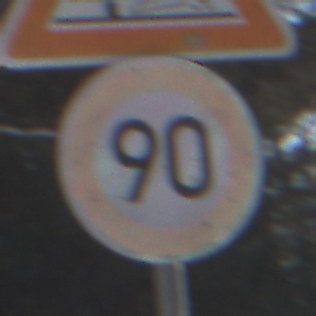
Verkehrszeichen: Geschwindigkeit90
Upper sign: SplittSchotter
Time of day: MorningAfternoon
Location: Outdoor (Special)
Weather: Clear
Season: Winter
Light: Natural